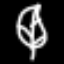
Label: leaf